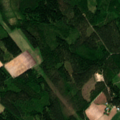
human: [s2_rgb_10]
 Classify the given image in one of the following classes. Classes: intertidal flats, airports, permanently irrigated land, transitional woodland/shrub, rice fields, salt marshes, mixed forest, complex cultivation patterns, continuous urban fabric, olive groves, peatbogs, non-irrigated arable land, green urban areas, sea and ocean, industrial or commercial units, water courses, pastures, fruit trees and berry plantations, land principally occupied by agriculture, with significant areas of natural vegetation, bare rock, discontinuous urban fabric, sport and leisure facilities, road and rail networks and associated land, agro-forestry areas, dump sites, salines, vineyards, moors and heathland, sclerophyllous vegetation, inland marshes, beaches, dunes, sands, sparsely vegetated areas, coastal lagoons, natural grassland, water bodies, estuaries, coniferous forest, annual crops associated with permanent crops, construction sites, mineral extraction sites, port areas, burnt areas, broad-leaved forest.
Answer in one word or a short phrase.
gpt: non-irrigated arable land, land principally occupied by agriculture, with significant areas of natural vegetation, coniferous forest, mixed forest, transitional woodland/shrub